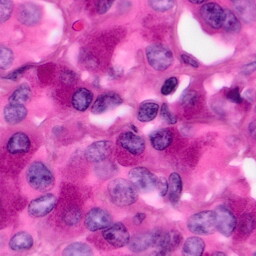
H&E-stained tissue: Pancreatic